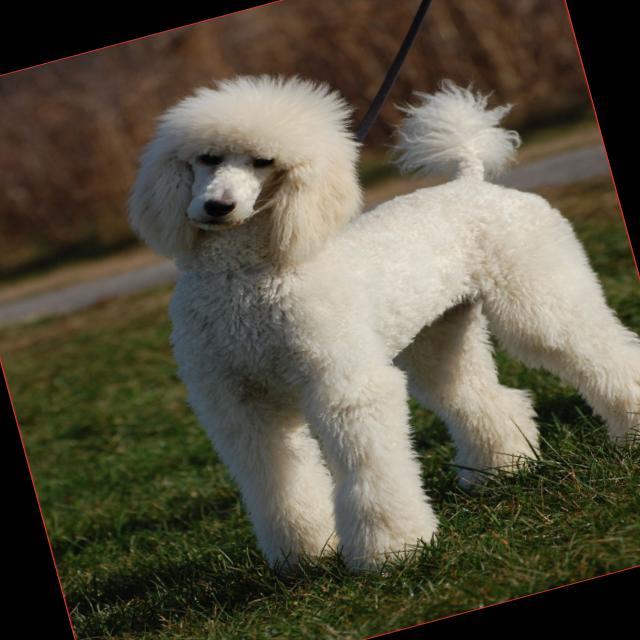
Healthy canine skin — no visible lesions, inflammation, or abnormalities. The skin and coat appear normal.